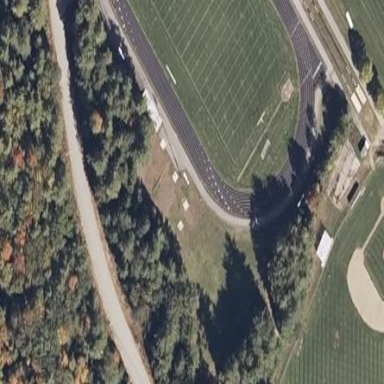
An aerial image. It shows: Grass pitch used for track and field sports.